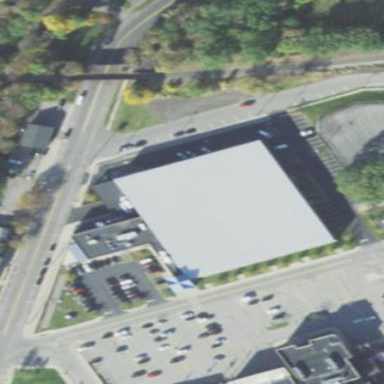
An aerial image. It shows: Sports center building that caters to ice skating and ice hockey activities.